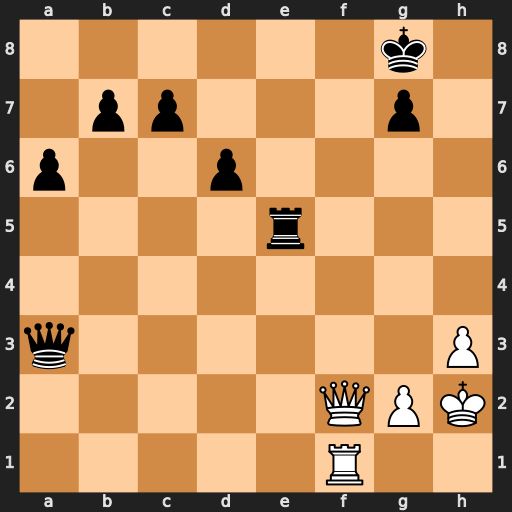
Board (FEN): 6k1/1pp3p1/p2p4/4r3/8/q6P/5QPK/5R2
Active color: w
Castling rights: -
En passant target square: -
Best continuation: Qf7+ Kh7 Rf4 Qe3 Rh4+